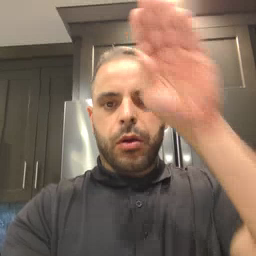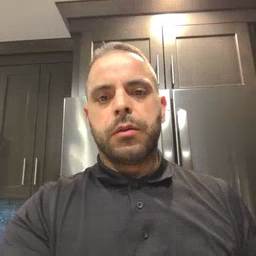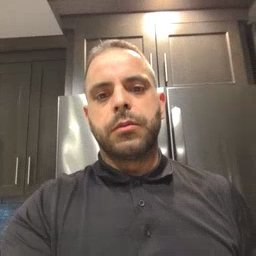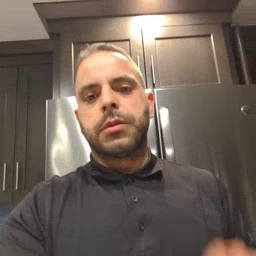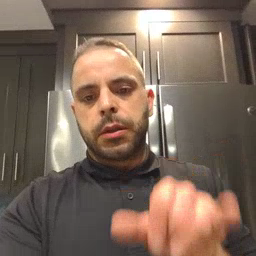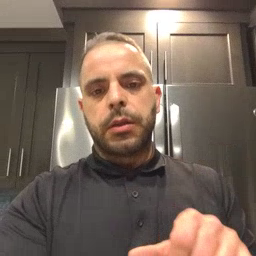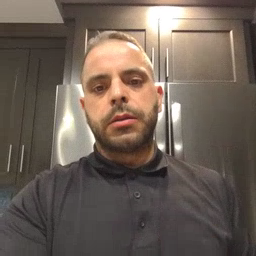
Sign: stay